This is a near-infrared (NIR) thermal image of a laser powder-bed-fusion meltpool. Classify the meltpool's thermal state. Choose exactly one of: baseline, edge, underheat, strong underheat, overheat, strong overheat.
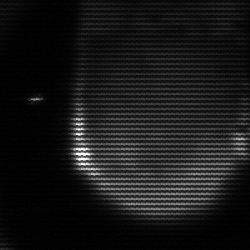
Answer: edge